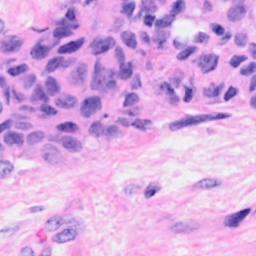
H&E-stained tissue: Breast